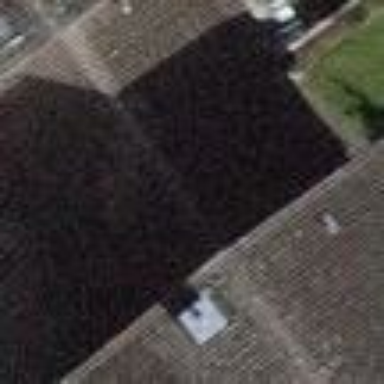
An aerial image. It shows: Group of garages.